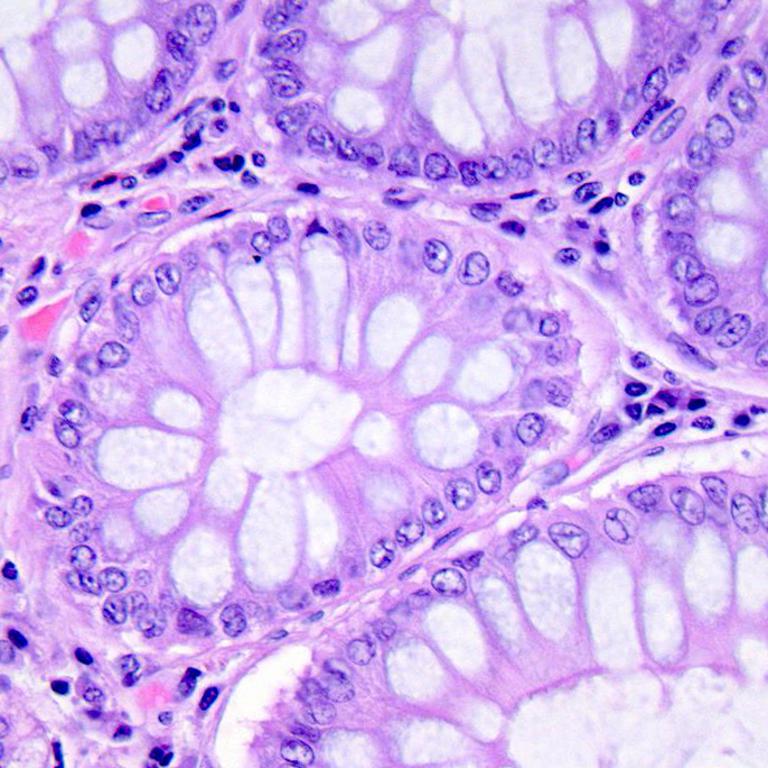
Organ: colon
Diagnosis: benign